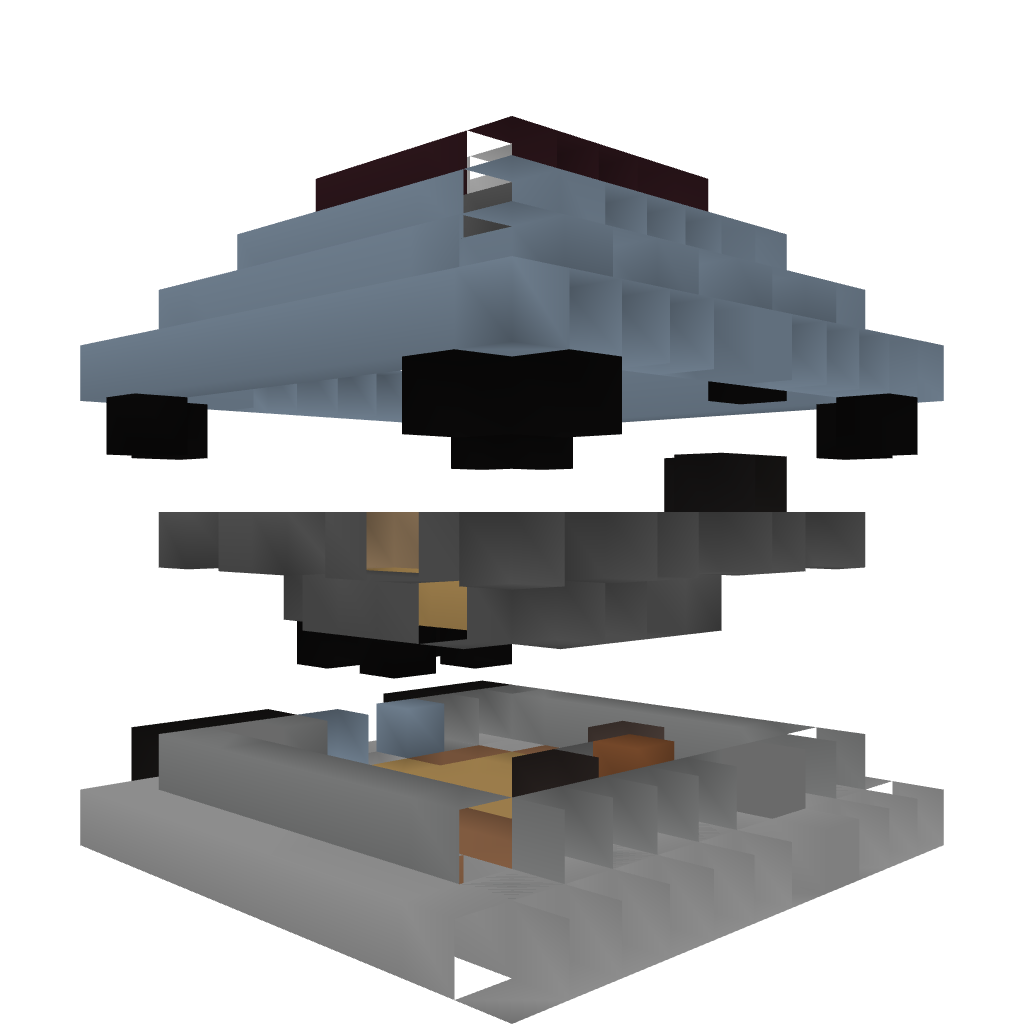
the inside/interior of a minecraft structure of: small medieval house